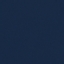
Land use / land cover: SeaLake